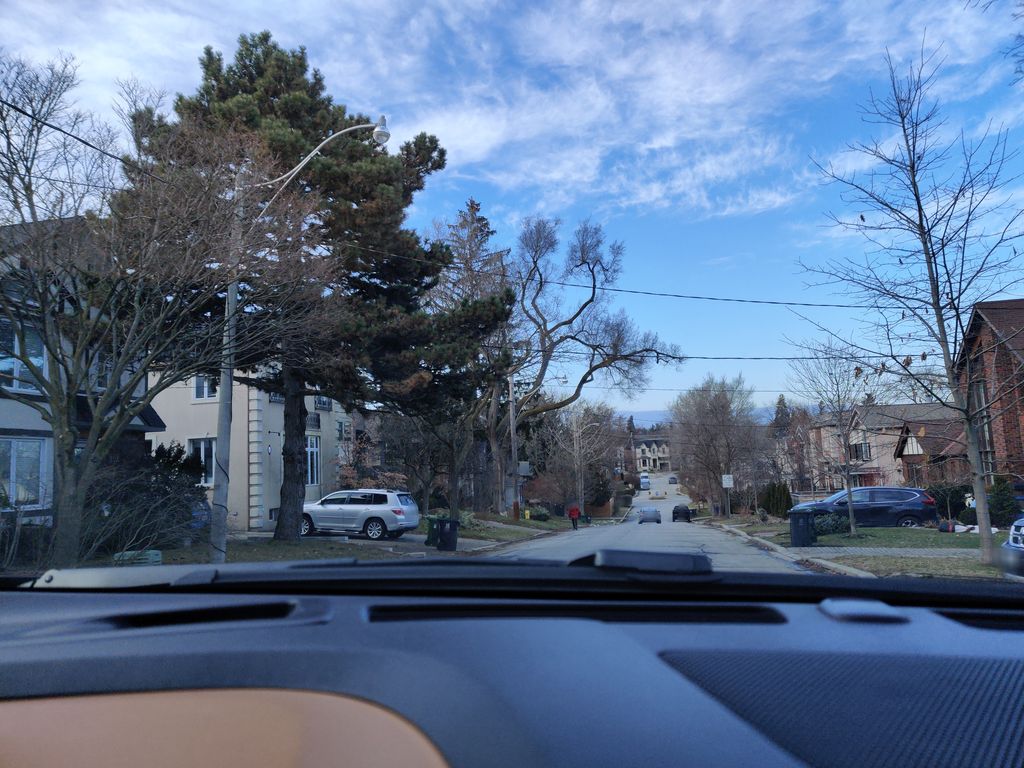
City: toronto